Field crop: maize
Growth stage: 2
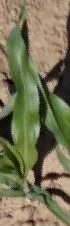
Species: maize